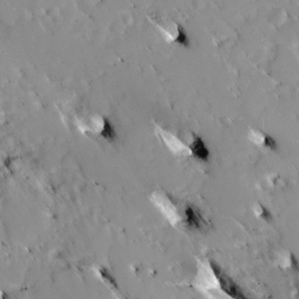
Label: non_frost